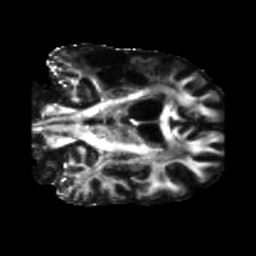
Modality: FA
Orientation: coronal
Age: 47
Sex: male
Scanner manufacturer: siemens
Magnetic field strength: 3 T
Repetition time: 5.25 s
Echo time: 0.08 s